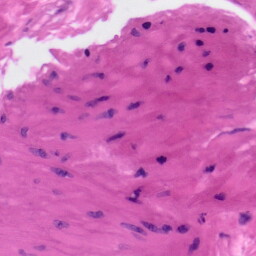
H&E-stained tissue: Skin